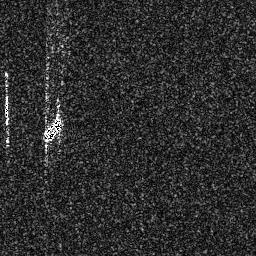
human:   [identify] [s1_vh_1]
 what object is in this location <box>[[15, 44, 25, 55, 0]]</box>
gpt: <ref>1 medium ship at the left</ref>